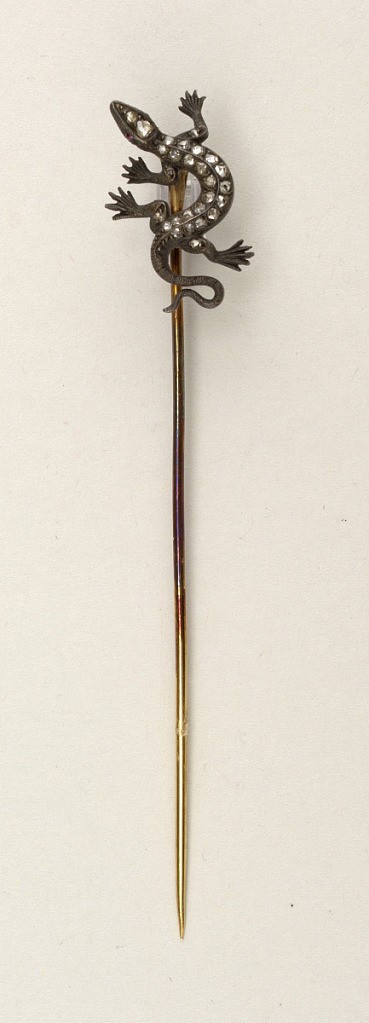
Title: Scarf pin with salamander
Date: late 19th century
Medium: Gold, silver, pastes
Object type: Stick pin
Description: Pin with a finial in the shape of a lizard. The lizard is ornamented with colored stones.